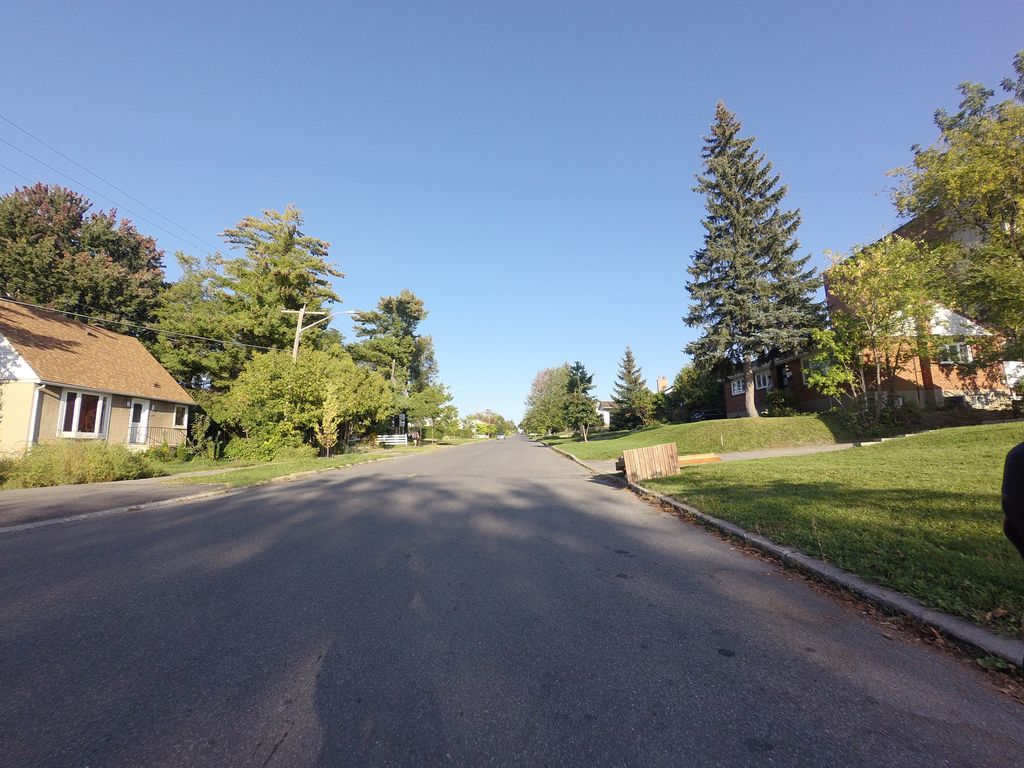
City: ottawa-gatineau